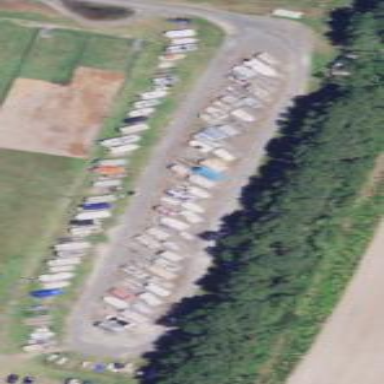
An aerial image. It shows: Boat storage area.